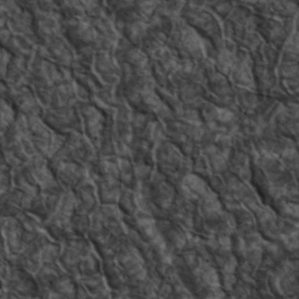
Label: non_frost